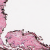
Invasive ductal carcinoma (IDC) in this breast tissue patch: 0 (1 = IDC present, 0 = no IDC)